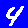
Digit: 4